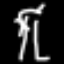
Label: fork